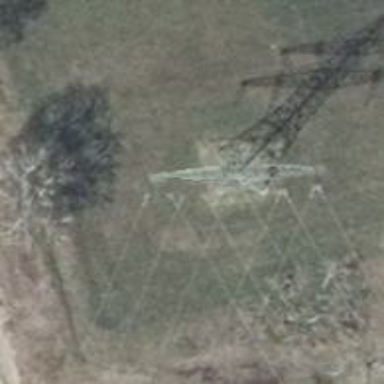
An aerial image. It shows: Power line is depicted.